Field crop: maize
Growth stage: 1
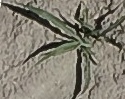
Species: sorghum